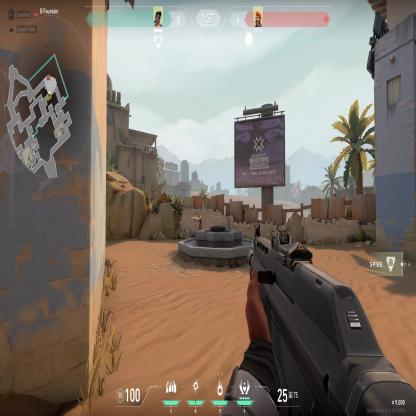
Label: enemy